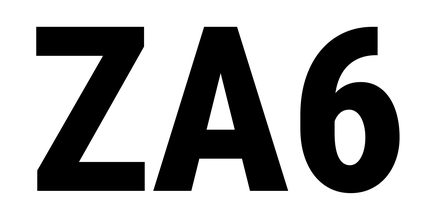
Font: Roboto_Condensed_ExtraBold